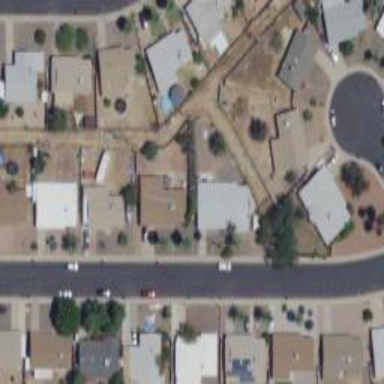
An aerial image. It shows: Alleyway designated as service road.